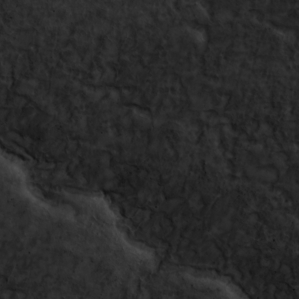
Label: non_frost